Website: apple
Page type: customer-info-address
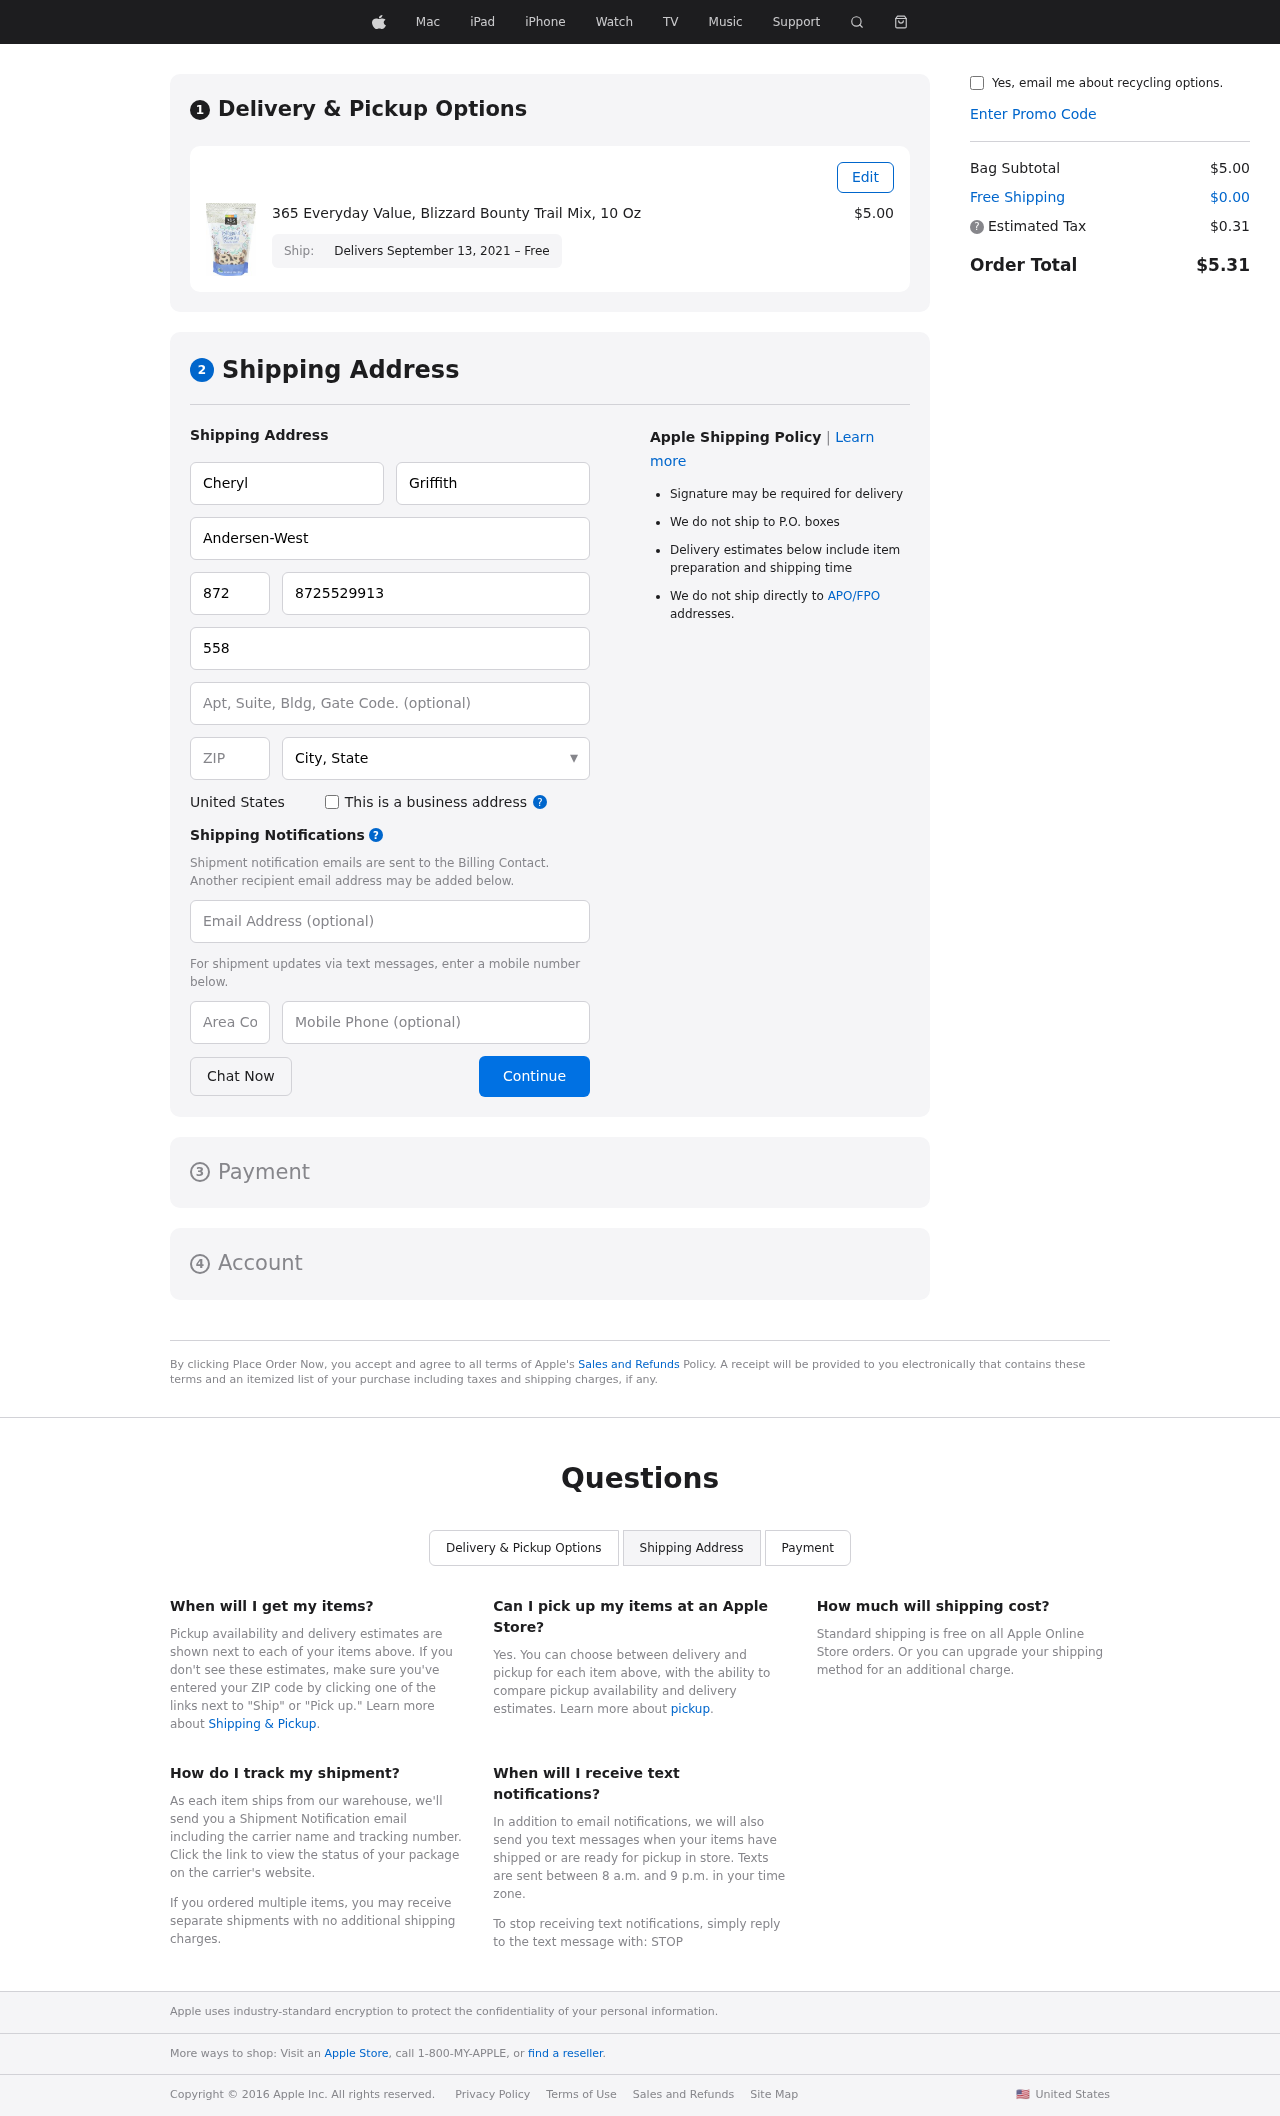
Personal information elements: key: PII_CITY_STATE
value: Port Kevin, AK
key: PII_COMPANY
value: Andersen-West
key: PII_COUNTRY
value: United States
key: PII_EMAIL
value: cheryl.griffith@gmail.com
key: PII_FIRSTNAME
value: Cheryl
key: PII_LASTNAME
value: Griffith
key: PII_PHONE
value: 8725529913
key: PII_PHONE_AREA
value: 872
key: PII_POSTCODE
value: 05096
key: PII_STREET
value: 558 Manuel Loaf
Product elements: key: PRODUCT1_NAME
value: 365 Everyday Value, Blizzard Bounty Trail Mix, 10 Oz
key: PRODUCT1_PRICE
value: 5
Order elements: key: ORDER_DELIVERY_DATE
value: Delivers September 13, 2021 – Free
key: ORDER_SUBTOTAL
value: $5.00
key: ORDER_SHIPPING_COST
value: $0.00
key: ORDER_TAX
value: $0.31
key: ORDER_TOTAL
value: $5.31